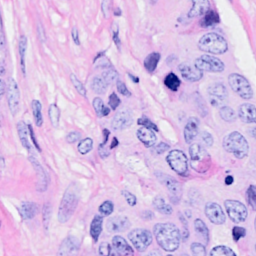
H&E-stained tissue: Breast